RGB frame:
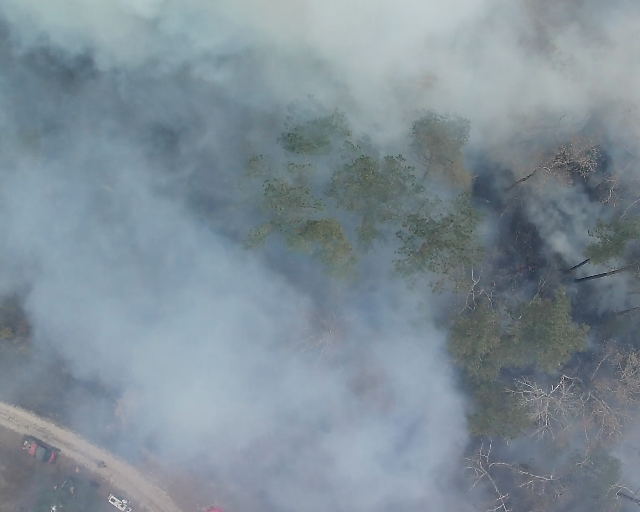
Thermal frame:
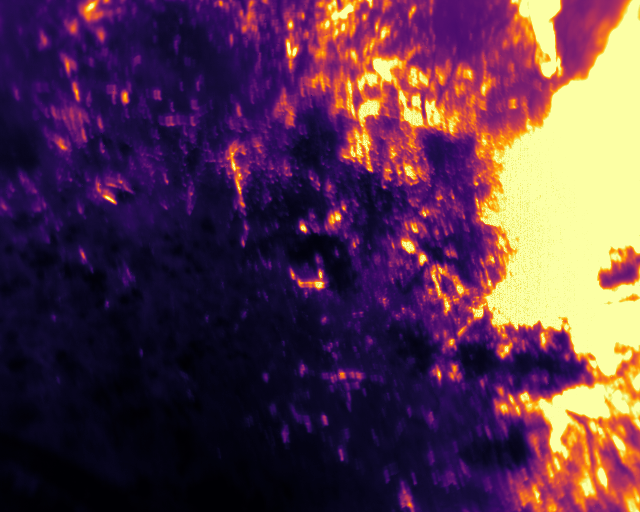
Captured: 2026-02-26 03:09:34
Pixels at or above 80 °C: 109543 (fraction of frame: 0.3343)